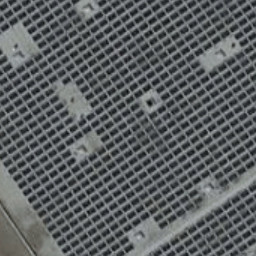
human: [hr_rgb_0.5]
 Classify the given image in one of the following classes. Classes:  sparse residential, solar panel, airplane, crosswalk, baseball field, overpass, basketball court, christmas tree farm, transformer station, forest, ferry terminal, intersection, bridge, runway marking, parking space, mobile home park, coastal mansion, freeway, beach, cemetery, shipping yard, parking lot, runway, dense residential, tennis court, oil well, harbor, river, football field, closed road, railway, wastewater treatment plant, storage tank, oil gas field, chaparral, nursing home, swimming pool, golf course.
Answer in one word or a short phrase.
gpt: solar panel